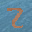
Label: 2